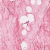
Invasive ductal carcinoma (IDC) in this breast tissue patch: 0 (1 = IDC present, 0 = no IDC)